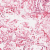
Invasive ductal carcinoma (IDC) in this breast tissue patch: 0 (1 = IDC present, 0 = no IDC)